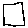
Label: square